九年级 · 立体几何学
用小正方体搭一几何体, 从正面和上面看如图所示, 这个几何体最少要个正方体, 最多要 \$ \qquad \$个正方体.

正面

上面
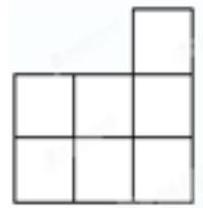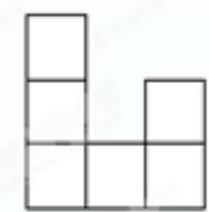
答案: 1014
解析: 搭这样的几何体最少需要 $7+2+1=10$ 个小正方体,最多需要 $7+4+3=14$ 个小正方体;

故最多需要 14 个小正方体，最少需要 10 个小正方体．故答案为：10，14;